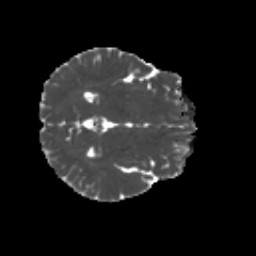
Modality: MD
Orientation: axial
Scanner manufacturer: siemens
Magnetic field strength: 3 T
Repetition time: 4.16 s
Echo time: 0.0806 s